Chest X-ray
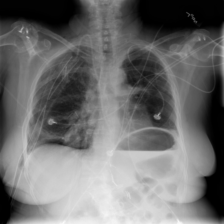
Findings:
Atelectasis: negative
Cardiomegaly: negative
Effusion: negative
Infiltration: negative
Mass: positive
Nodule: negative
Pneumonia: negative
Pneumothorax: positive
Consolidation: negative
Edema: negative
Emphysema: negative
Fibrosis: negative
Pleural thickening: negative
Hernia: negative